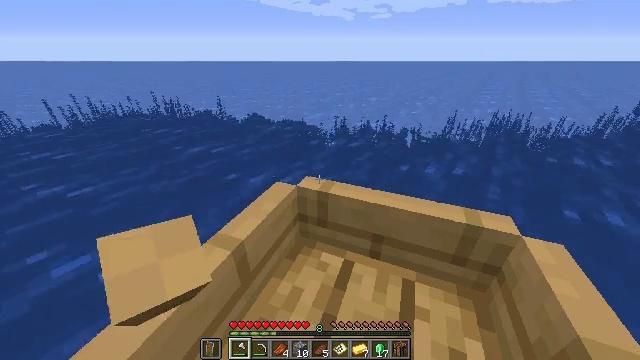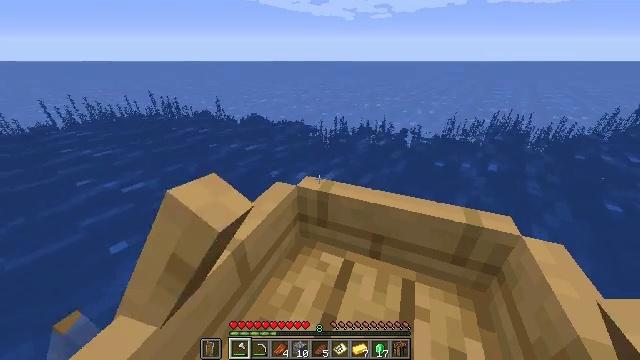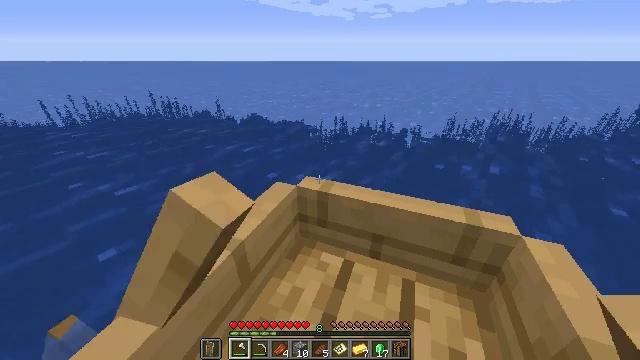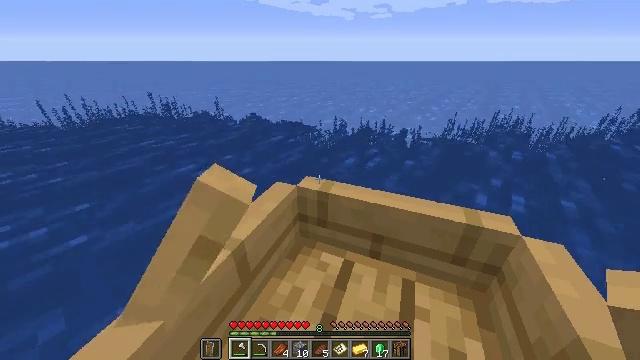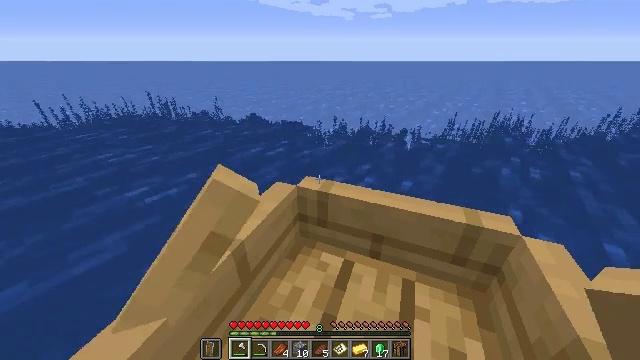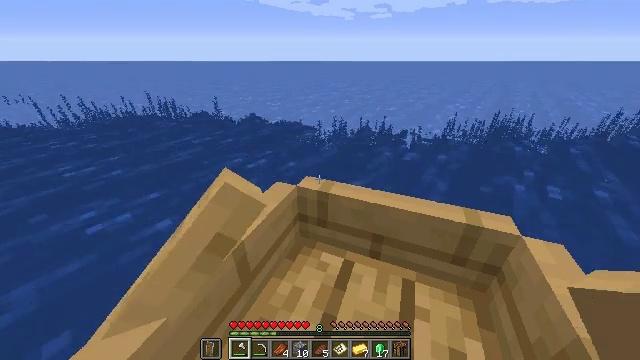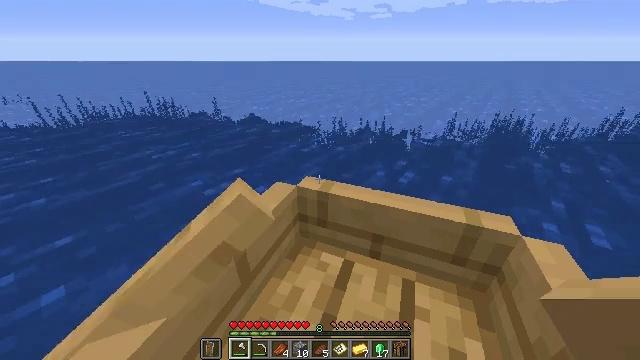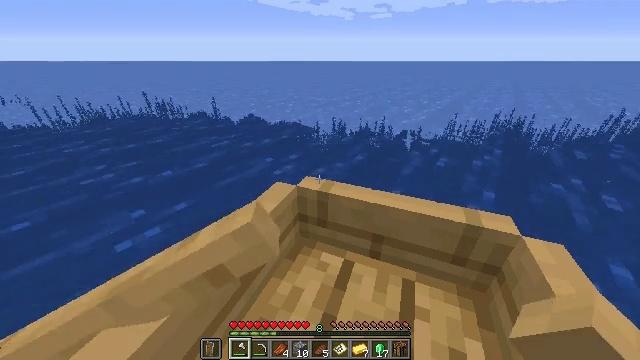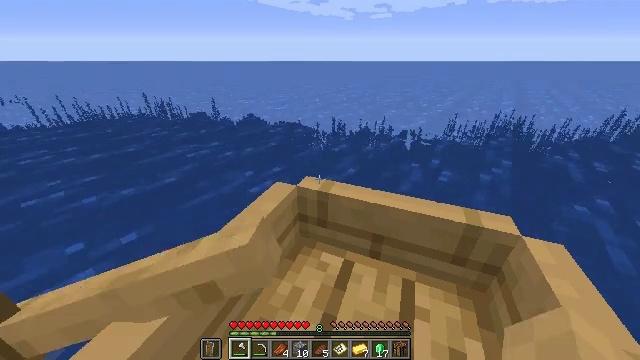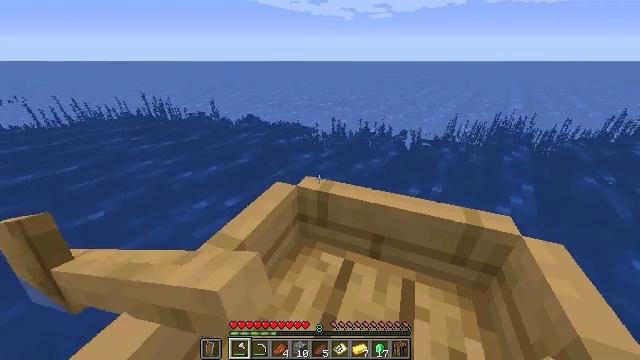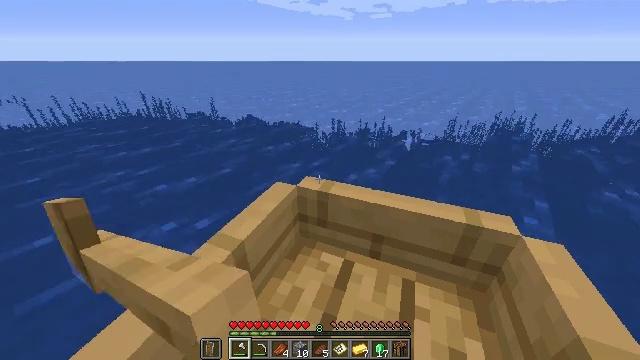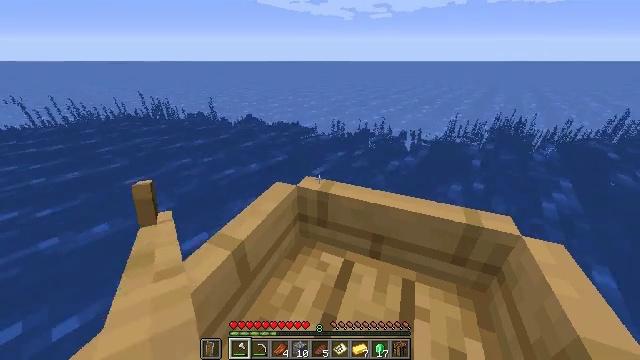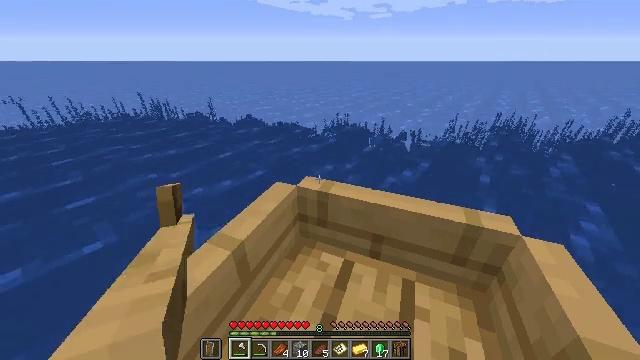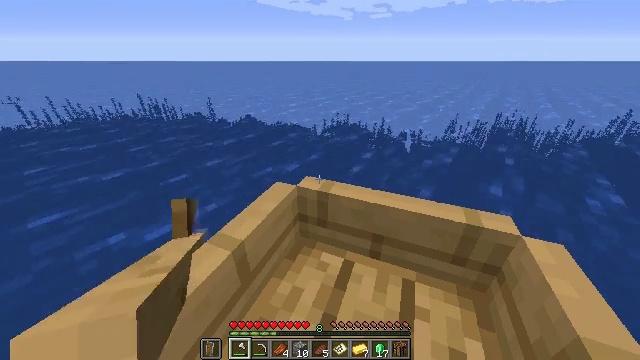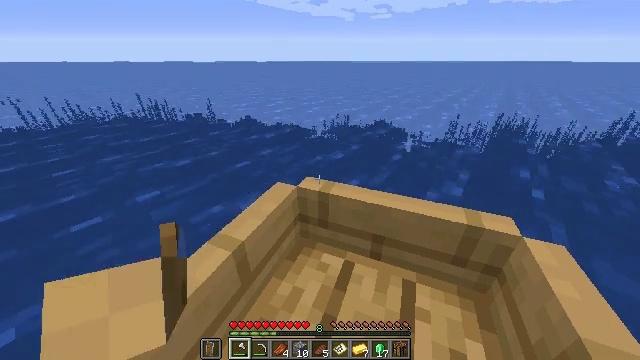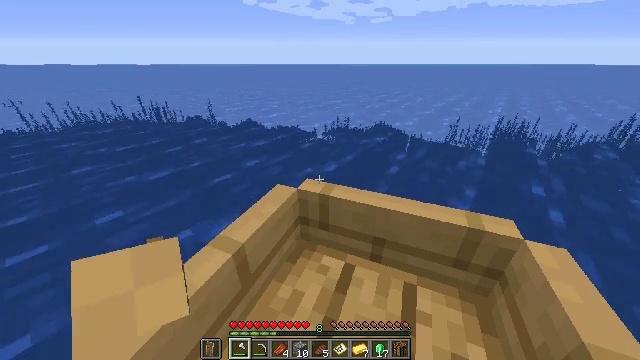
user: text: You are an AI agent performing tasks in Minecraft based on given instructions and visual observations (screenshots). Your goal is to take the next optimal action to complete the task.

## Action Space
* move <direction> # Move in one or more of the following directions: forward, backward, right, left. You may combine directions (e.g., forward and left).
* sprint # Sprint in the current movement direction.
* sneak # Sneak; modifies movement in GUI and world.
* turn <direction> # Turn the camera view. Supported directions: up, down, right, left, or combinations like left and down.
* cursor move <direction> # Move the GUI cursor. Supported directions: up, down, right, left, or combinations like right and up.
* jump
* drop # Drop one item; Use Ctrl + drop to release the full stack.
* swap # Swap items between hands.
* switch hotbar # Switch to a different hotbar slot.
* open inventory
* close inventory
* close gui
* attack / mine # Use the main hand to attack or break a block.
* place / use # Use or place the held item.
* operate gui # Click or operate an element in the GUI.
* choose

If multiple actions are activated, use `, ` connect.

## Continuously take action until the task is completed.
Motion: motion action
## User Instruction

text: Remove a filled map from the inventory.
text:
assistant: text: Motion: move forward
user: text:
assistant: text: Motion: move forward
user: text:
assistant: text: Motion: move forward
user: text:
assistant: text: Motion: move forward
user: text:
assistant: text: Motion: move forward
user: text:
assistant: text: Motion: move forward
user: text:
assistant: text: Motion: move forward
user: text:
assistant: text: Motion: move forward
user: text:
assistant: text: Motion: move forward
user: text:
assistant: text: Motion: move forward
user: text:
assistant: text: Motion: move forward
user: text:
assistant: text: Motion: move forward
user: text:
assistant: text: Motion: move forward
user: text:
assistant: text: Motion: move forward
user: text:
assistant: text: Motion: move forward
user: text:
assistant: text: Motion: move forward
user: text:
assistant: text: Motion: move forward
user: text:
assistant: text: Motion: move forward
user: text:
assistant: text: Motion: move forward
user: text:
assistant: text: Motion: move forward
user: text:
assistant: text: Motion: move forward
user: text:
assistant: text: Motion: move forward
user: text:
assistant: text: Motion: move forward
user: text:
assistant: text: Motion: move forward
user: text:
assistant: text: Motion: move forward
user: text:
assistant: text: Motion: move forward
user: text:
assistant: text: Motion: move forward
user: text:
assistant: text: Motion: move forward
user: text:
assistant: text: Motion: move forward
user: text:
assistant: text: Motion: move forward